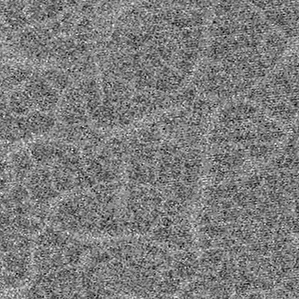
Label: frost